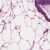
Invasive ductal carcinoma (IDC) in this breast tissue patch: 0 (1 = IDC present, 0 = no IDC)